Field crop: maize
Growth stage: 2
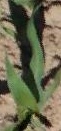
Species: maize